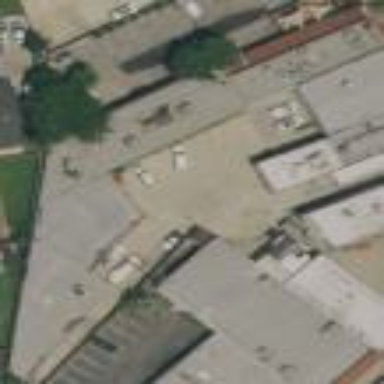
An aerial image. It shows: Factory building.